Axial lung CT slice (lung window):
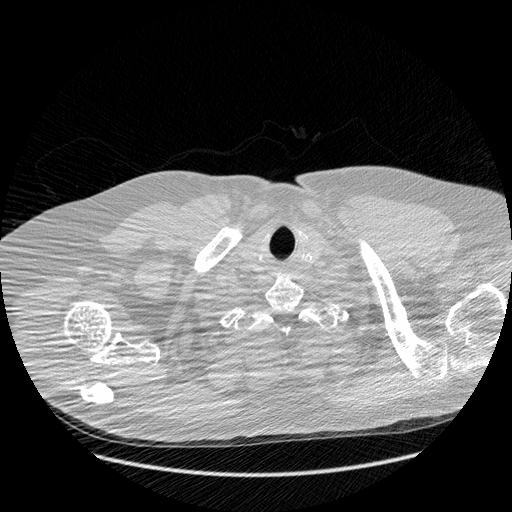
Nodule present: no